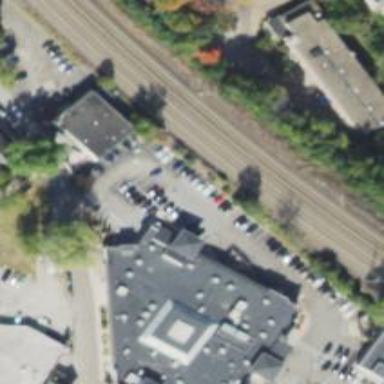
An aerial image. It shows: Commercial building.